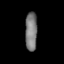
Tissue: lung
Cell type: Myeloid cells
Senescence score: 0.5841
Nuclear area (px): 455
Mean DAPI intensity: 122.453